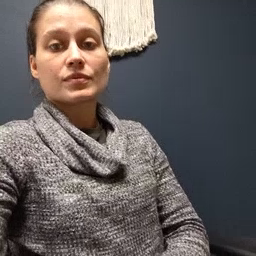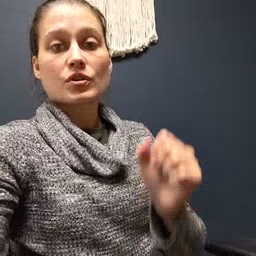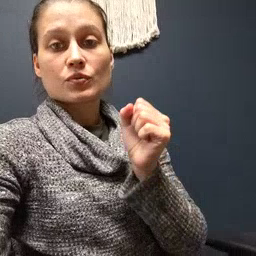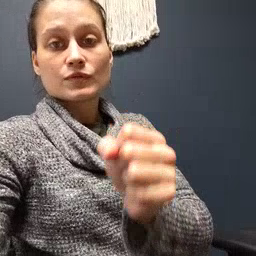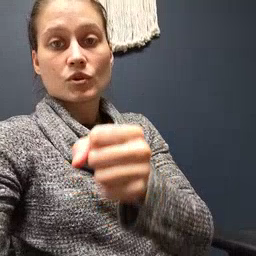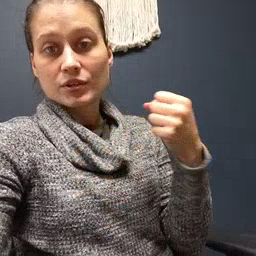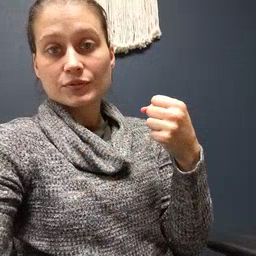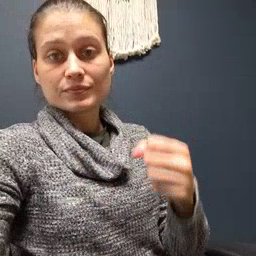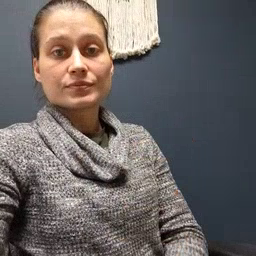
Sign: refrigerator